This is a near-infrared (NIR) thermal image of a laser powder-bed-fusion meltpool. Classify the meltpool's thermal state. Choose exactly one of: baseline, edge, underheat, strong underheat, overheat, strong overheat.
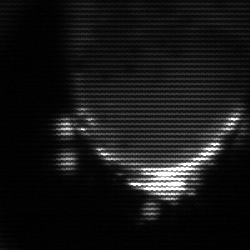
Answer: edge